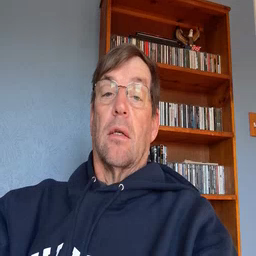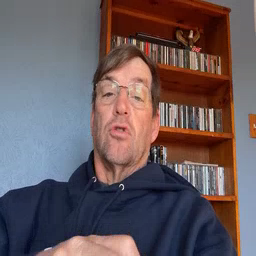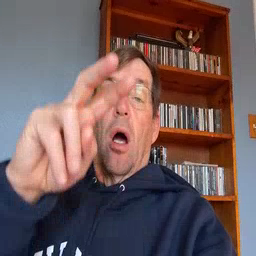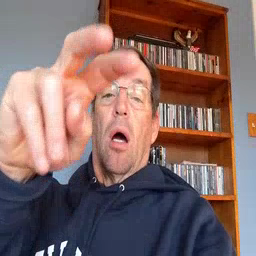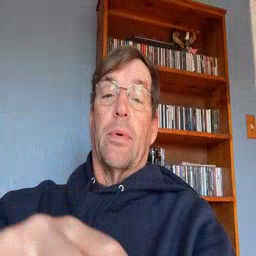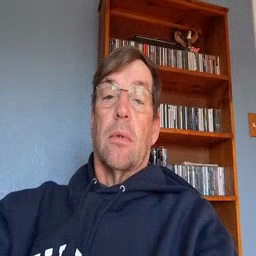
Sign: jump